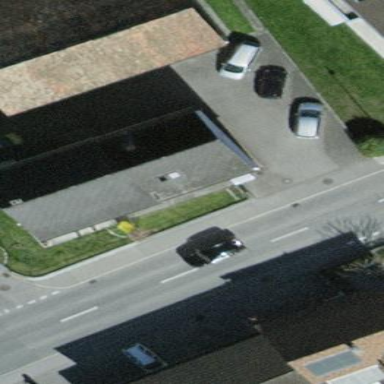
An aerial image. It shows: Semi-detached house.